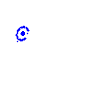
Particle: electron